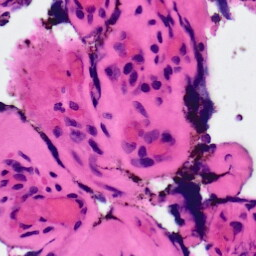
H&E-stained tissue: Ovarian